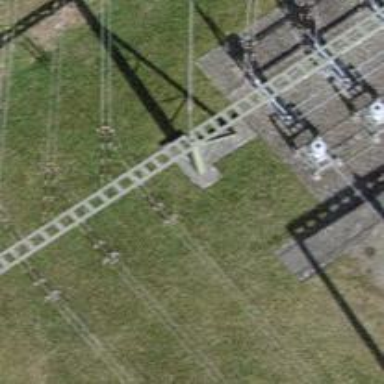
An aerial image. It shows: Power line in the image.